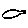
Label: bird